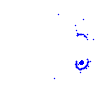
Particle: pion